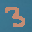
Label: 3